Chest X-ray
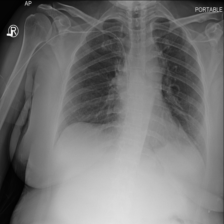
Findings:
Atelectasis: negative
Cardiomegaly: positive
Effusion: negative
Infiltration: negative
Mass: negative
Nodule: negative
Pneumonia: negative
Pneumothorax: negative
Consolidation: negative
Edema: negative
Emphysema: negative
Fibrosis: negative
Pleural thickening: negative
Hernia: negative